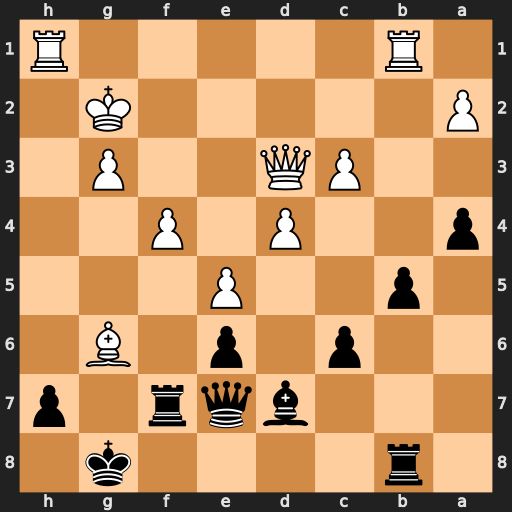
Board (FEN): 1r4k1/3bqr1p/2p1p1B1/1p2P3/p2P1P2/2PQ2P1/P5K1/1R5R
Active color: b
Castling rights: -
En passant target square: -
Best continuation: hxg6 Qxg6+ Rg7